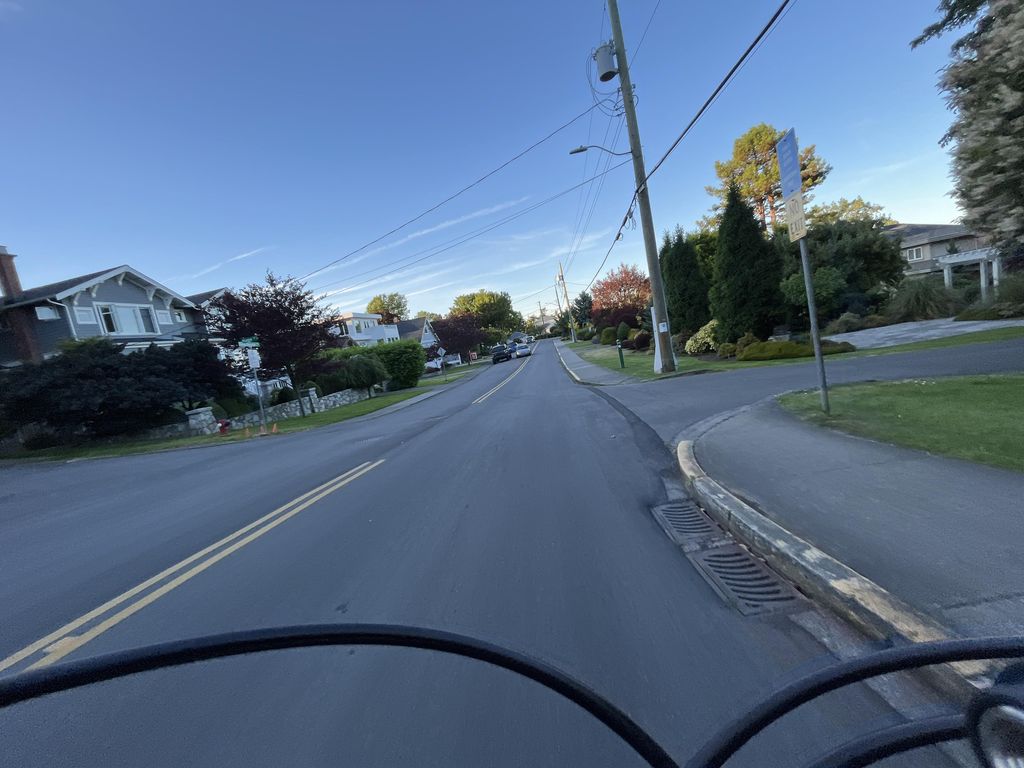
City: victoria